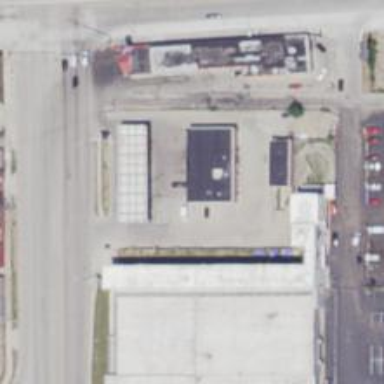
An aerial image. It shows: Convenience shop.